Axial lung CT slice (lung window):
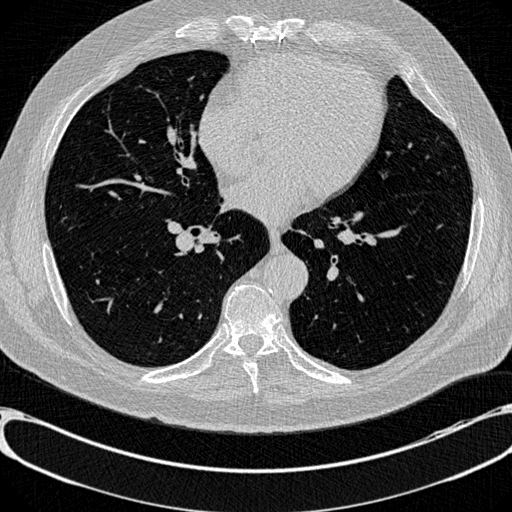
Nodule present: no